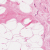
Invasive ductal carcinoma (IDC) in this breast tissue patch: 0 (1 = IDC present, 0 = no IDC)